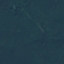
Land use / land cover: Forest